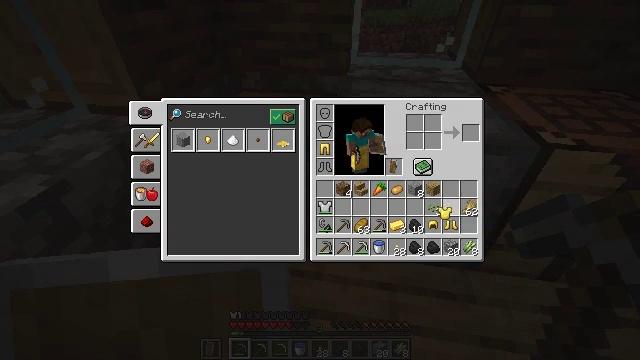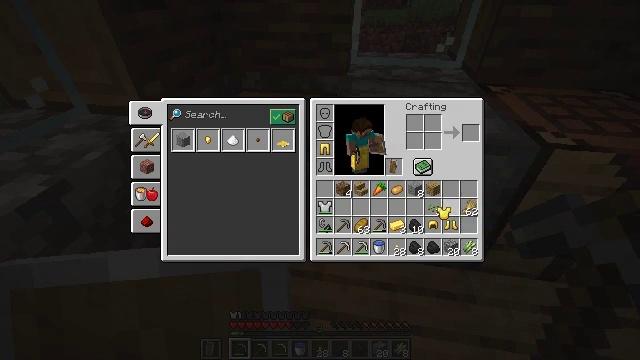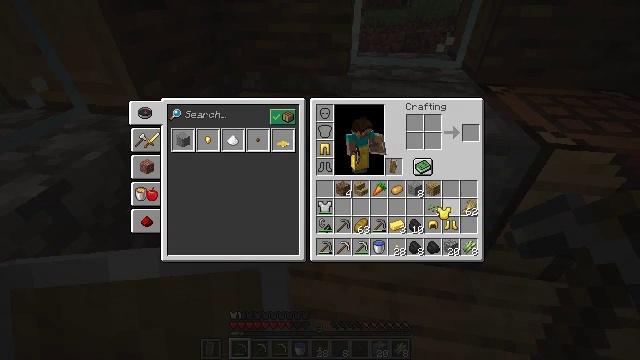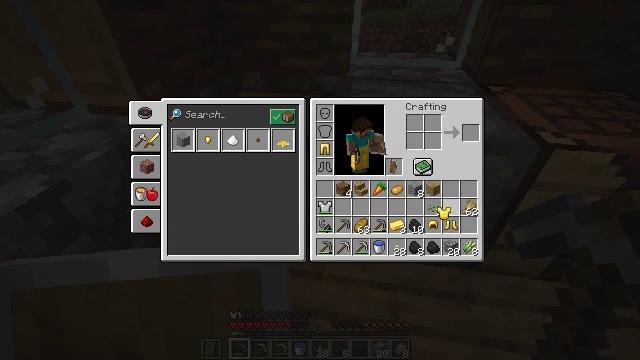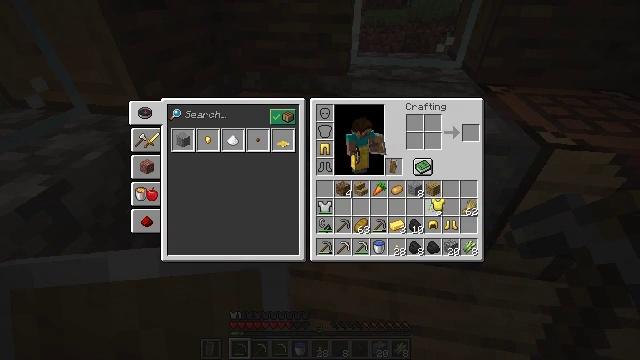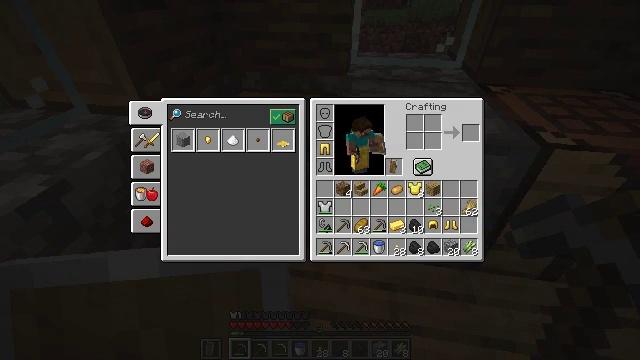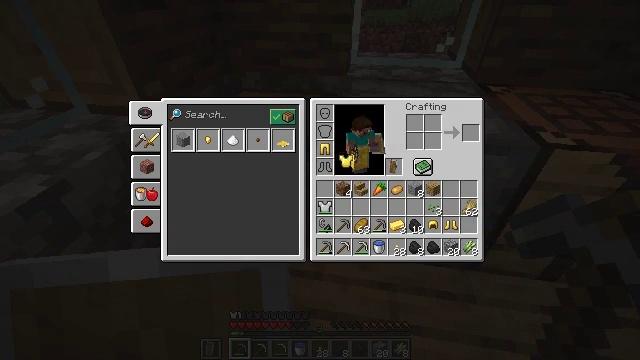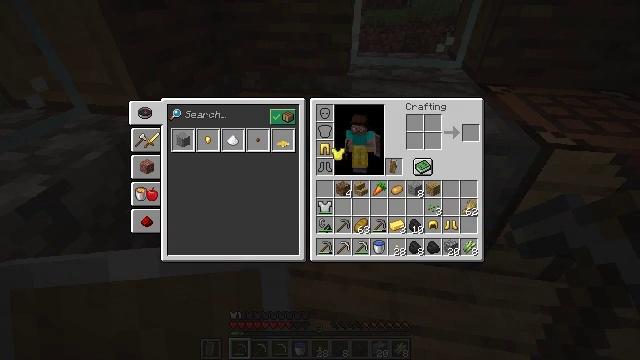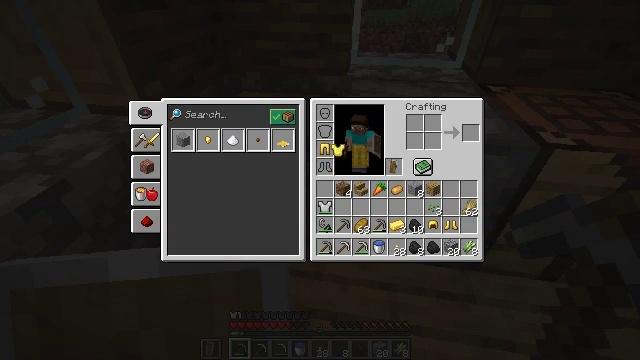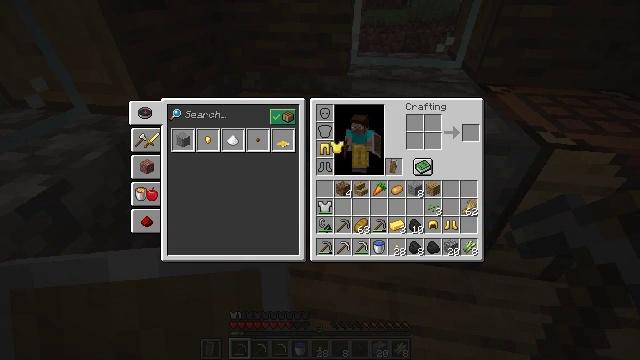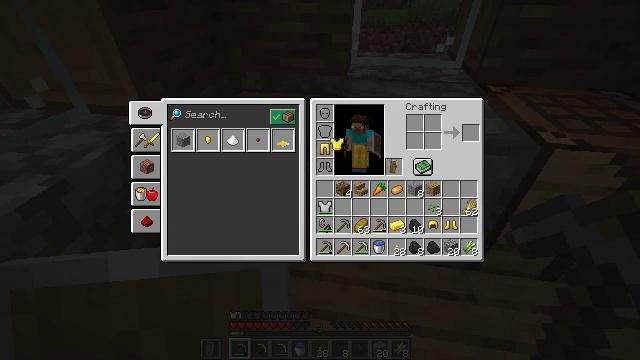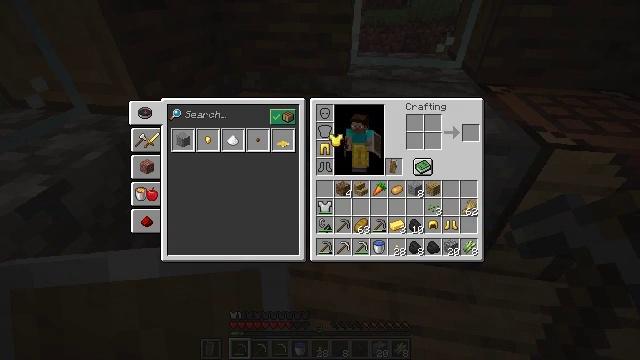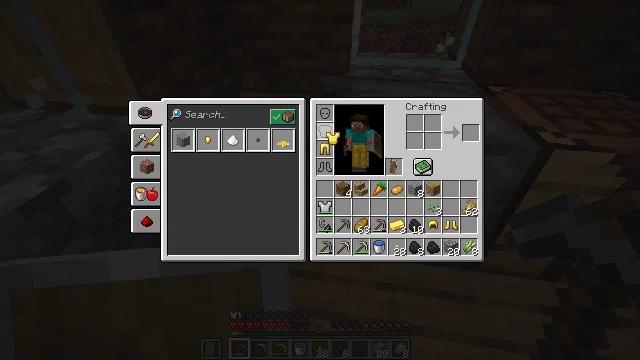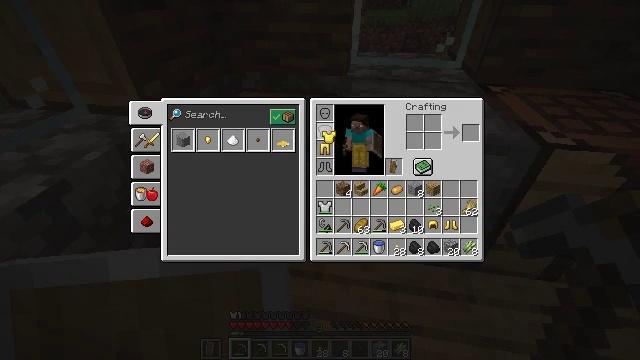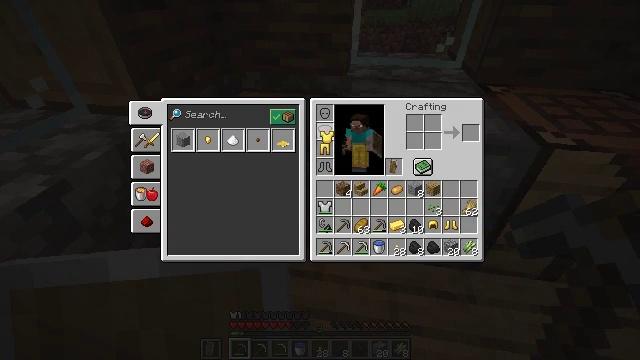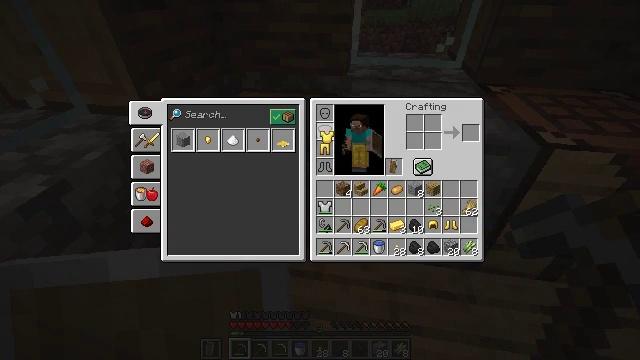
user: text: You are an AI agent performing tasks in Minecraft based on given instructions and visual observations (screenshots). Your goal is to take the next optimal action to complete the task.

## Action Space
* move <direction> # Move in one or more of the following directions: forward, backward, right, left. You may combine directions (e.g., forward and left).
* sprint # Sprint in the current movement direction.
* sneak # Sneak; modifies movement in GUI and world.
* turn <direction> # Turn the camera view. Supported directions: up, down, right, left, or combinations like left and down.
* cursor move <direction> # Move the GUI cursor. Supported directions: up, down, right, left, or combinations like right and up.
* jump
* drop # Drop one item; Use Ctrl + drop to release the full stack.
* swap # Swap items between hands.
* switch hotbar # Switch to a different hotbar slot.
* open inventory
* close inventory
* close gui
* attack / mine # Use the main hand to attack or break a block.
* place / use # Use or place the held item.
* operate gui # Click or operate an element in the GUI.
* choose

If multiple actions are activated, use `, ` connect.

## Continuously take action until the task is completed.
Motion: motion action
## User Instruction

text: Mine the stripped oak log.
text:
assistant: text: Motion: attack / mine
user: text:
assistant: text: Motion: attack / mine
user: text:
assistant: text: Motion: attack / mine
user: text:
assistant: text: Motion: turn up
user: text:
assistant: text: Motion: turn left and up
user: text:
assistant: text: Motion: turn left and up
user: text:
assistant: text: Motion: turn left and up
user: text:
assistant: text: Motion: no_op
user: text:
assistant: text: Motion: no_op
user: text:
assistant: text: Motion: no_op
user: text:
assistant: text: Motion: no_op
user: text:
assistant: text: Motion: no_op
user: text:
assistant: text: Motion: no_op
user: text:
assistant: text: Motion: no_op
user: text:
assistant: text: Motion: no_op
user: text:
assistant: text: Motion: no_op
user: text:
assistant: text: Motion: no_op
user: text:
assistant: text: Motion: attack / mine
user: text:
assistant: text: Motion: attack / mine
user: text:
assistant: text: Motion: attack / mine
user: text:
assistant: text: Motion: no_op
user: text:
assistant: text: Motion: no_op
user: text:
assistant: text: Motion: no_op
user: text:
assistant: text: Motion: turn right and down
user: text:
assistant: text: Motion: turn right and down
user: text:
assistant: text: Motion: turn right and down
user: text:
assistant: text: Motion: no_op
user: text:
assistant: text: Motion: no_op
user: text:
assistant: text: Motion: no_op
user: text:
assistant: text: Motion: no_op